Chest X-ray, AP view. Patient: 50 years old, sex M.
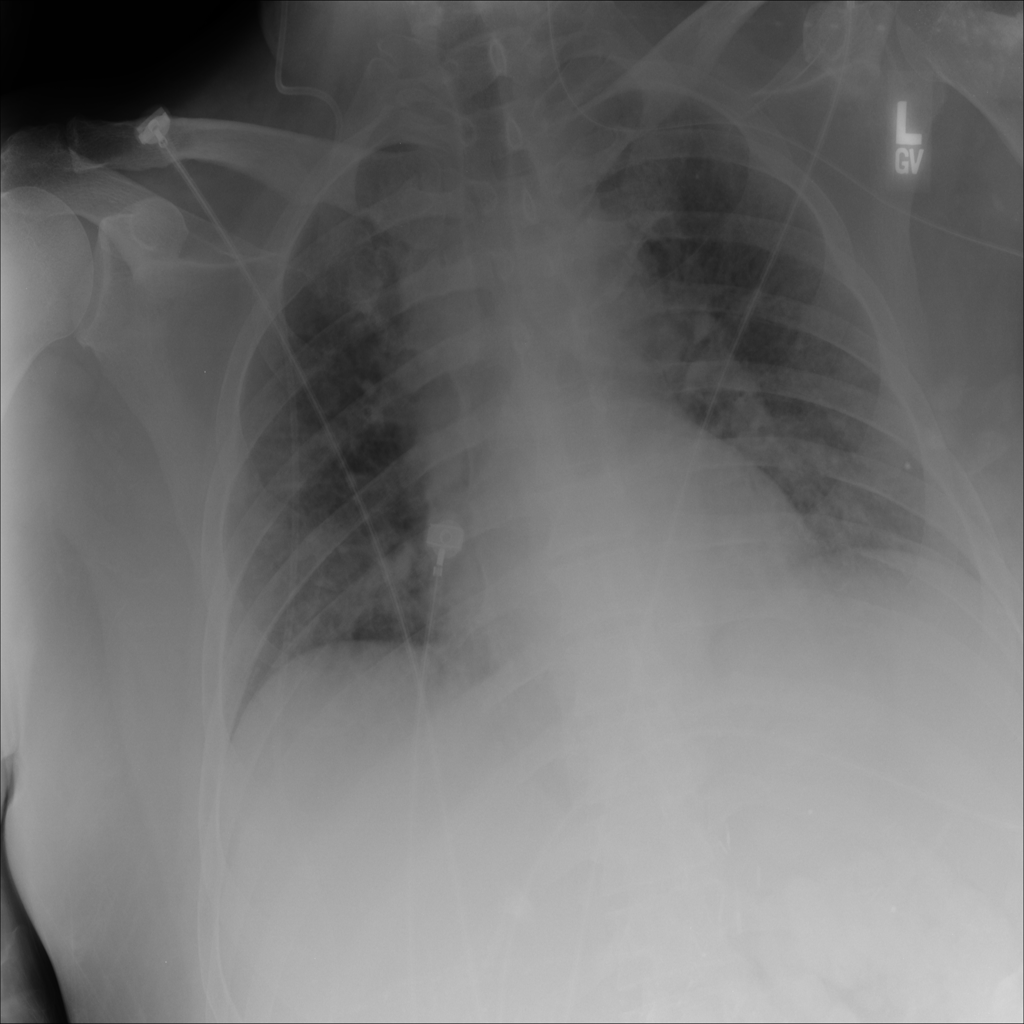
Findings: No Finding